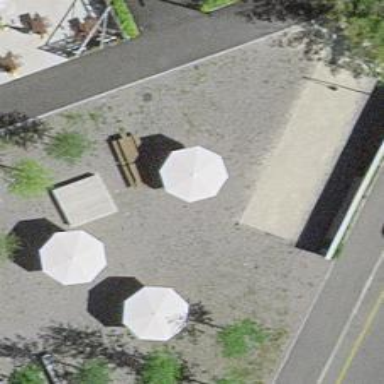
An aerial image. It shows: Picnic table located in leisure land area.